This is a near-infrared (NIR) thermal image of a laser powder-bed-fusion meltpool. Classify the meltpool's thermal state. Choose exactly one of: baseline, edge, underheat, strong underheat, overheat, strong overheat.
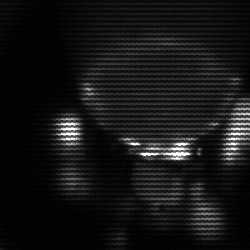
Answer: edge